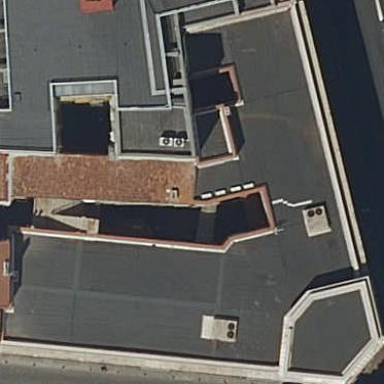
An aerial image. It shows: University building with dark grey roof.